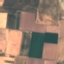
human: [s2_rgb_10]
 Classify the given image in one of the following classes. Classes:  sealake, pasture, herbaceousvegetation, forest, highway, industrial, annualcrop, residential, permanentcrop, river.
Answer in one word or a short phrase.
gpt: AnnualCrop